Aerial crown-view tile of a tropical tree (Barro Colorado Island, Panama), acquired 20240611:
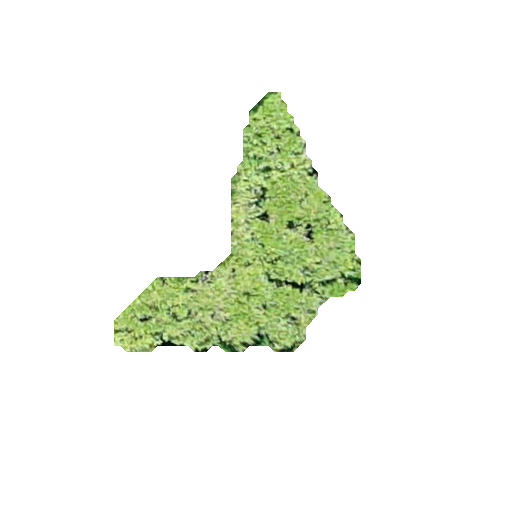
Species: Alseis blackiana
GBIF accepted scientific name: Alseis blackiana
Crown area: 46.6 m²